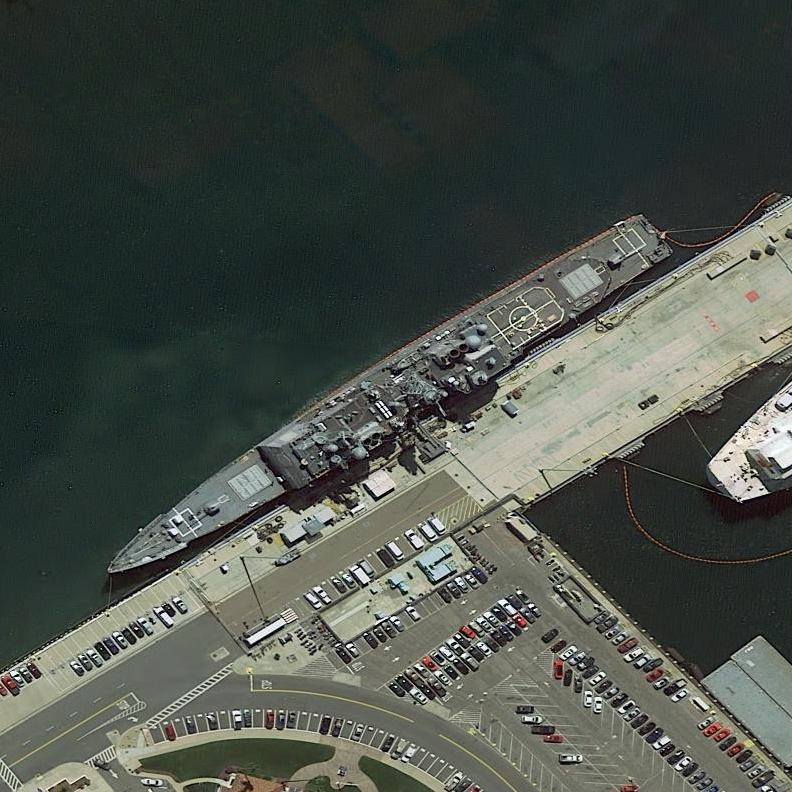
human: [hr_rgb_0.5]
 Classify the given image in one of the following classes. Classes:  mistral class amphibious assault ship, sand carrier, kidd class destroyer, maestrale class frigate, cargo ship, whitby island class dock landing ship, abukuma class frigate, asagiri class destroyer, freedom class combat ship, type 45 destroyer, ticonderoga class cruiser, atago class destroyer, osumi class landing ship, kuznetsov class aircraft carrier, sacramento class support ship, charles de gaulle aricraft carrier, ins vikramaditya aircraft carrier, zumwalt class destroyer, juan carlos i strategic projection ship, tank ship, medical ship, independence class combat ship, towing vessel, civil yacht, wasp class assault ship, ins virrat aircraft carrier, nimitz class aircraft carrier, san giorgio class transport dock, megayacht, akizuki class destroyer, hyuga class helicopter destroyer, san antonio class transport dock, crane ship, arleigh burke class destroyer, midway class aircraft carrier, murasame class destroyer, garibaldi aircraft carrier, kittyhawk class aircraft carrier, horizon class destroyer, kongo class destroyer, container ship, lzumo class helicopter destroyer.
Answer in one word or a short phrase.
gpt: Ticonderoga class cruiser